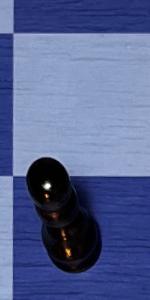
Label: Pawn_Black